A scalogram of one vibration snapshot from a rotating bearing is shown, computed with a continuous wavelet transform. Diagnose the bearing from this image, choosing from: normal, inner_race, outer_race, ball.
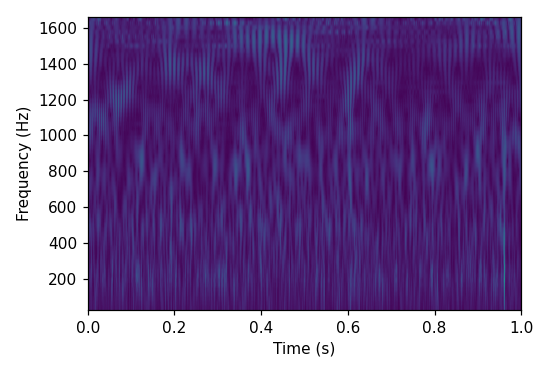
Answer: inner_race